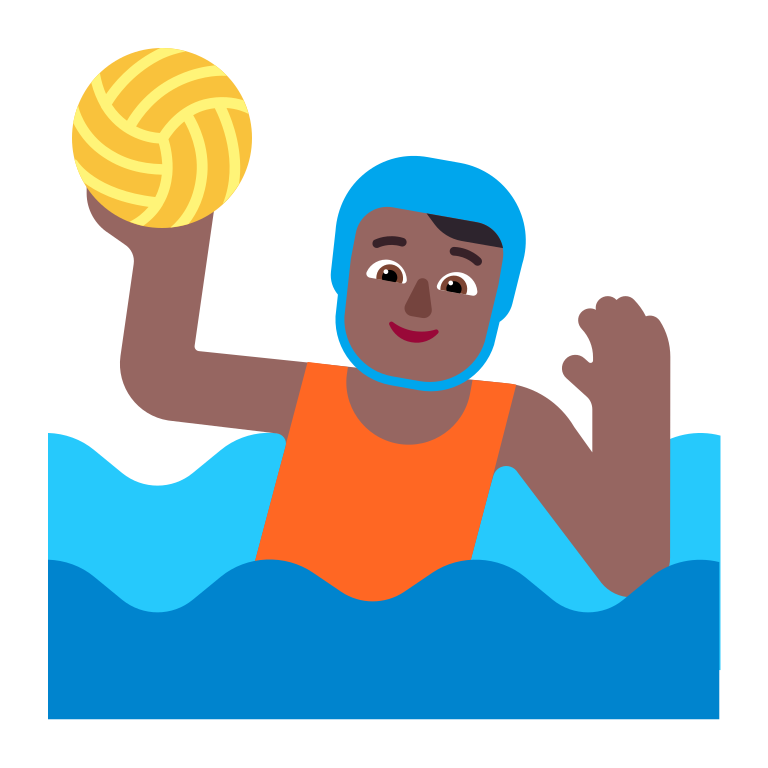
person playing water polo flat  dark